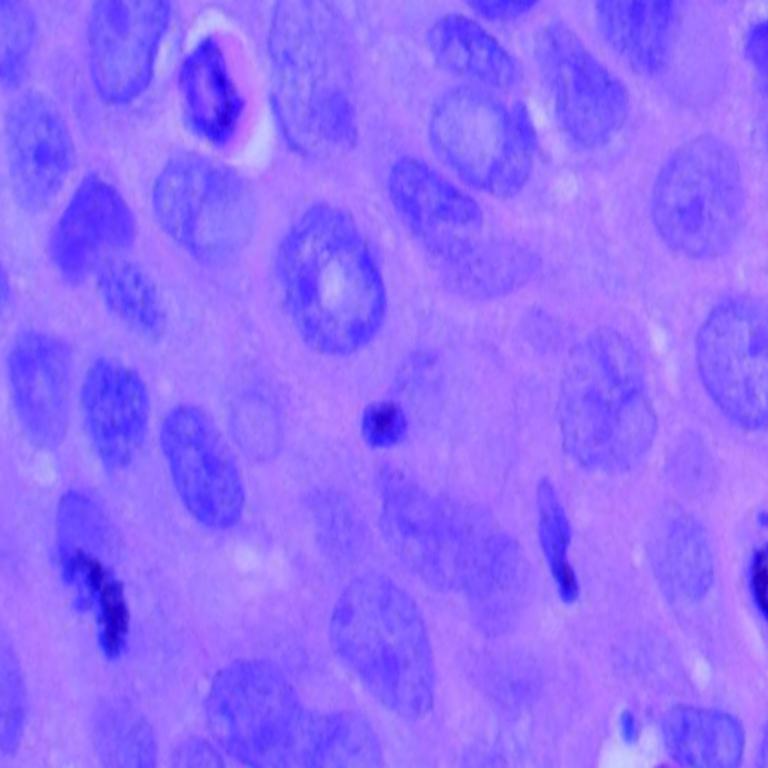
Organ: lung
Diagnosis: squamous carcinomas